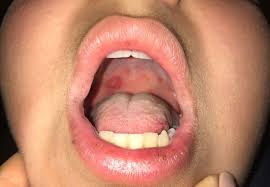
Condition: Mouth Ulcer